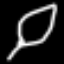
Label: leaf